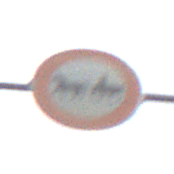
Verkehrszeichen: VerbotGespannfuhrwerke
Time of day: Midday
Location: Outdoor (Nature)
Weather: Overcast
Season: NotSpecified
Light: Natural